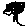
Label: tree